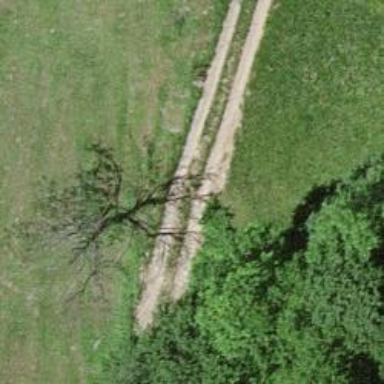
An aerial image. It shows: Dirt track road with grade 5 tracktype.